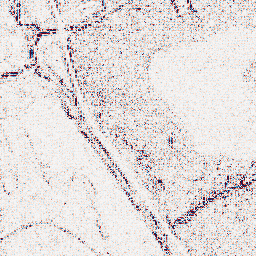
Category: wavelet
Decomposition family: wavelet_reverse_biorthogonal
Decomposition parameters: wavelet: rbio1.3
level: 1
Upsampling method: cubic_catmull_rom
Upsampling parameters: scale: 8
Upsampling scale: 8